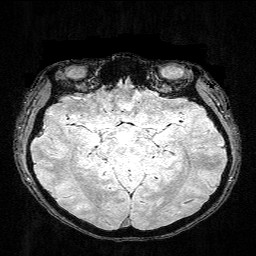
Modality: FLASH
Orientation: coronal
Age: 24
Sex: female